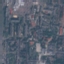
Land use / land cover: Residential